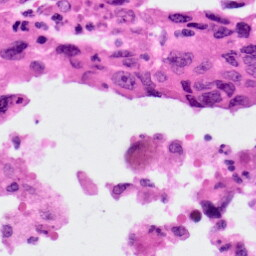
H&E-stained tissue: Lung